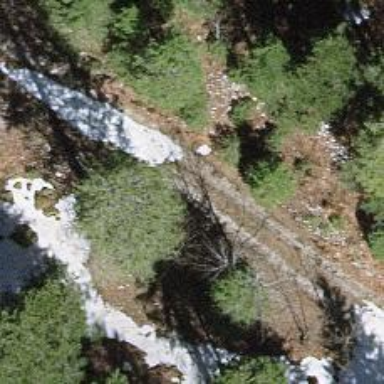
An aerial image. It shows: Track with grade 3 tracktype.